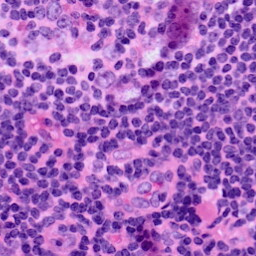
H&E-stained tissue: LymphNode